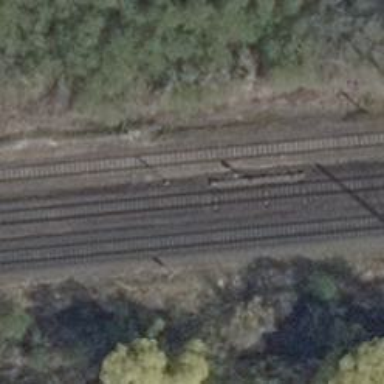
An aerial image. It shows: Railway switch with the turnout on the right side.